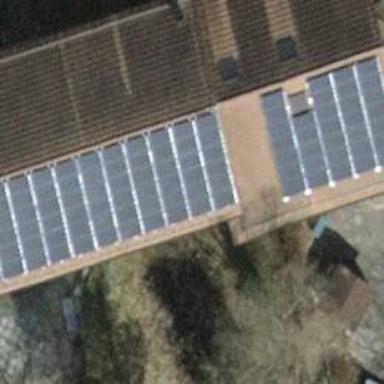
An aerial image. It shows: Solar photovoltaic panel generator on roof of building.